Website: crate-barrel
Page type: billing-address
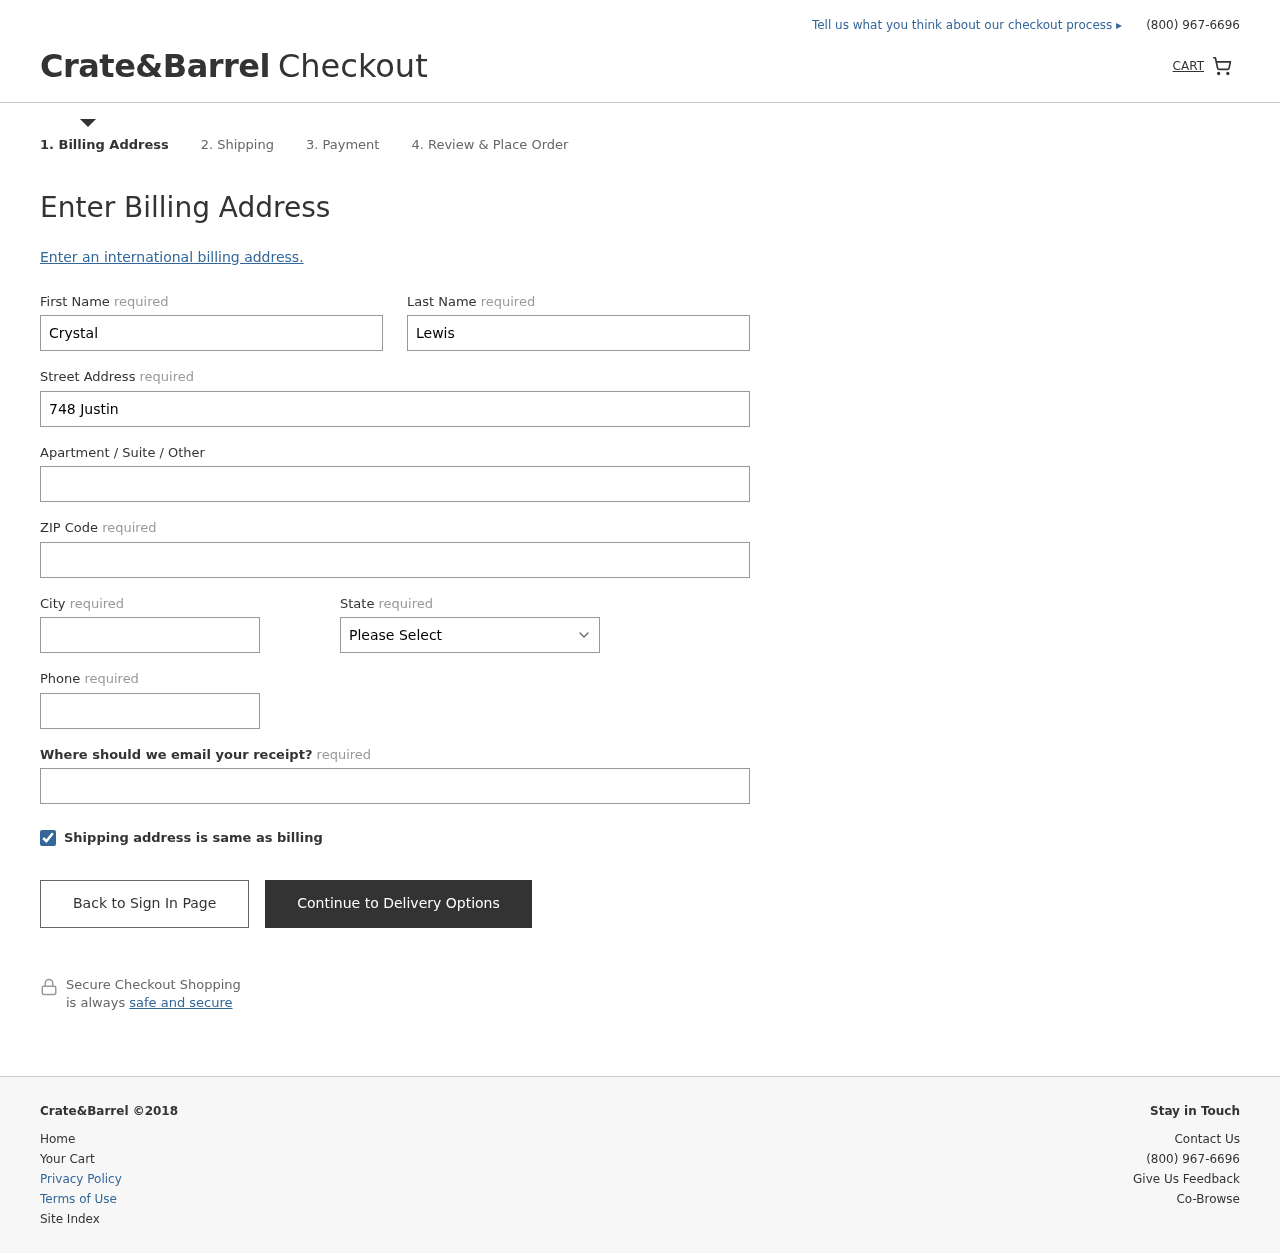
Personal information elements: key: PII_STATE
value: Ohio
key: PII_FIRSTNAME
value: Crystal
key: PII_LASTNAME
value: Lewis
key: PII_STREET
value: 748 Justin Lock
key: PII_STREET2
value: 999 Cindy Dam Suite 727
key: PII_POSTCODE
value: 54068
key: PII_CITY
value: Cruzhaven
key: PII_PHONE
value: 7334713135
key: PII_EMAIL
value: crystal_lewis@gmail.com